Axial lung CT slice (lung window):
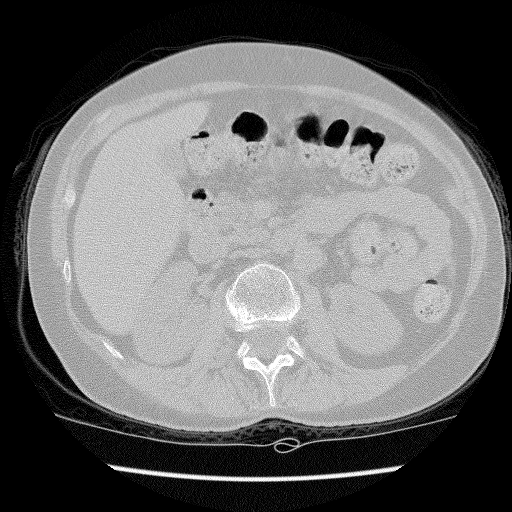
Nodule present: no